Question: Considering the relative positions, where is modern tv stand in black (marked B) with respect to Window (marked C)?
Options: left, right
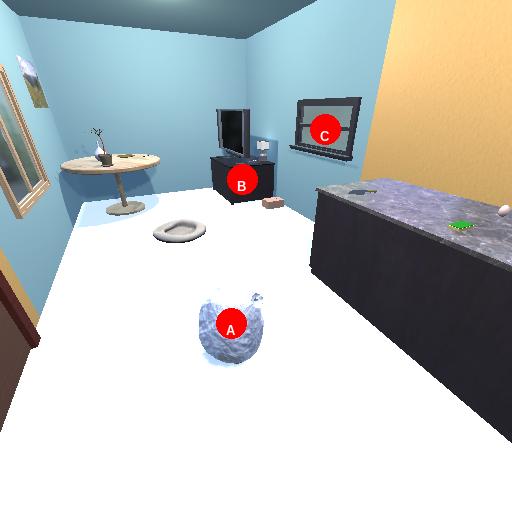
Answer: left